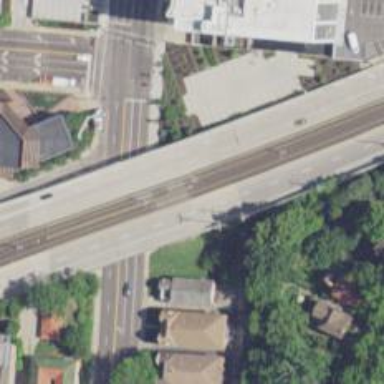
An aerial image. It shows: Bridge for light rail electrified with contact line.